Question: Since I use xCode 6 beta 5 'UITableViews' with nib files for custom cells shows only a small stripe of the cell on the left and the rest is grey. When I open up the View Debugger it says that there are thousands of '_UITableViewCellSeperatorViews' in my 'TableView'.
Here is the class of the 'TableViewController'
'''
override func viewDidLoad() {
super.viewDidLoad()
let nib = UINib(nibName: "TestTableViewCell", bundle: nil)
tableView.registerNib(nib, forCellReuseIdentifier: "newTestCell")
}
override func numberOfSectionsInTableView(tableView: UITableView!) -> Int {
return 1
}
override func tableView(tableView: UITableView!, numberOfRowsInSection section: Int) -> Int {
return 1
}
override func tableView(tableView: UITableView!, cellForRowAtIndexPath indexPath: NSIndexPath!) -> UITableViewCell! {
let cell = tableView.dequeueReusableCellWithIdentifier("newTestCell", forIndexPath: indexPath) as TestTableViewCell
cell.loadData("Test")
return cell
}
'''
Here is the class of the cell:
'''
@IBOutlet weak var someLabel: UILabel!
func loadData(text: String) {
someLabel.text = text
}
'''
Now I've got a picture of the TableView in the View Debugger:

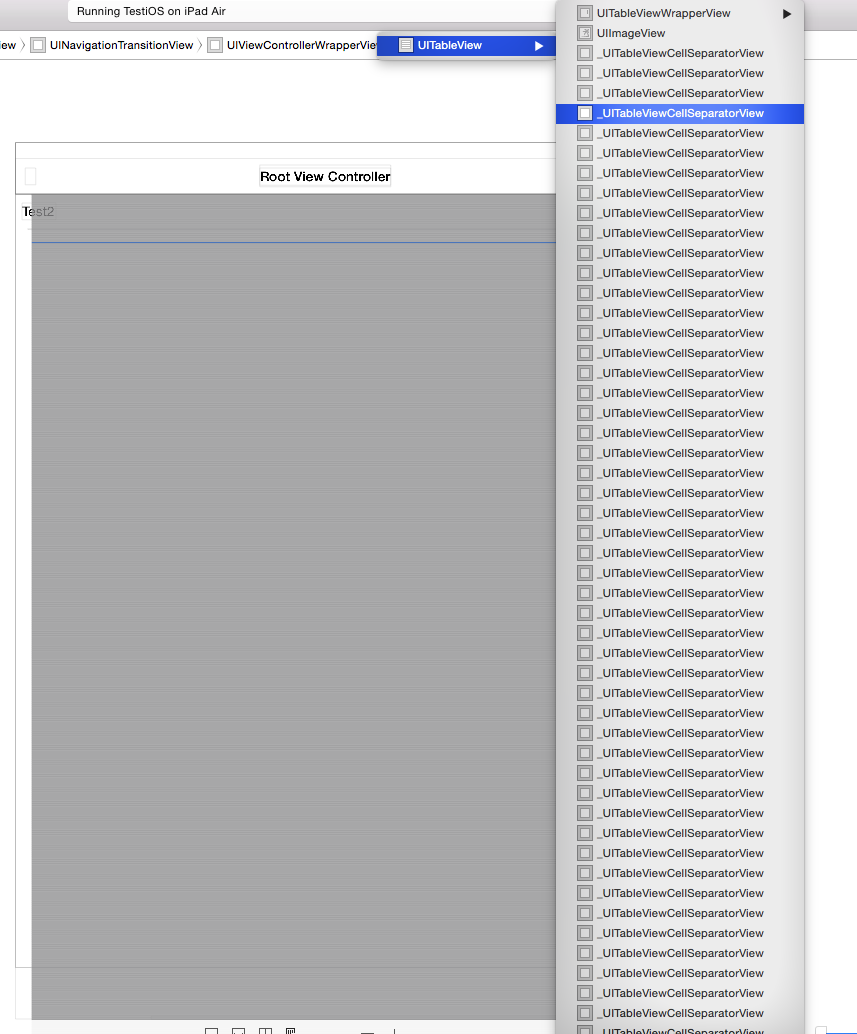
Answer: This is indeed puzzling. Here is how I fixed it: just after registering the nib add
'''
tableView.rowHeight = 44 // or whatever
'''